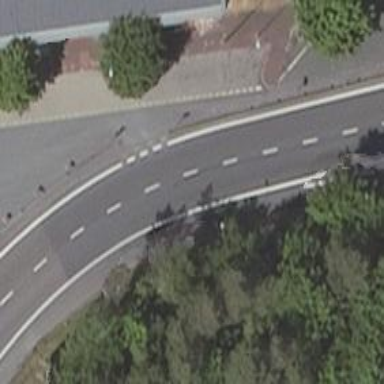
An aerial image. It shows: Asphalt trunk highway.